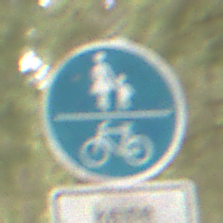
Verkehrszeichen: GemeinsamerGehUndRadweg
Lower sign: HinweisDurchVerbaleAngabe4
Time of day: MorningAfternoon
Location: Outdoor (Nature)
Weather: Overcast
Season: Winter
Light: Natural